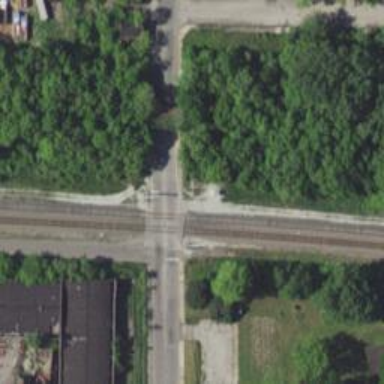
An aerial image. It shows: Crossing for the railway.